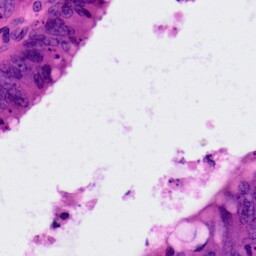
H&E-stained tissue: Colon